Field crop: tomato
Growth stage: 1
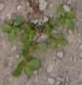
Species: portulaca